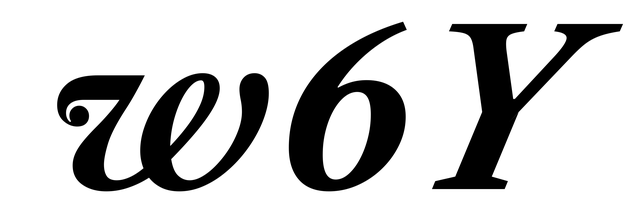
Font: LibreCaslonText-Italic_Bold_Italic